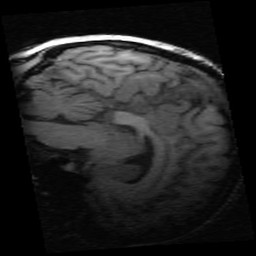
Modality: inplaneT1
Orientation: sagittal